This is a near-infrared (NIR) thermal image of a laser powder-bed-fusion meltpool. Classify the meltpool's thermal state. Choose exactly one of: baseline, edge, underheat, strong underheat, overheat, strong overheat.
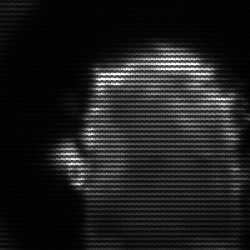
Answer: baseline